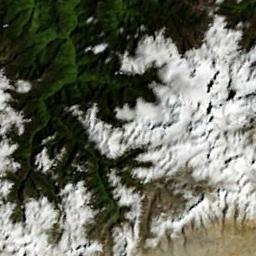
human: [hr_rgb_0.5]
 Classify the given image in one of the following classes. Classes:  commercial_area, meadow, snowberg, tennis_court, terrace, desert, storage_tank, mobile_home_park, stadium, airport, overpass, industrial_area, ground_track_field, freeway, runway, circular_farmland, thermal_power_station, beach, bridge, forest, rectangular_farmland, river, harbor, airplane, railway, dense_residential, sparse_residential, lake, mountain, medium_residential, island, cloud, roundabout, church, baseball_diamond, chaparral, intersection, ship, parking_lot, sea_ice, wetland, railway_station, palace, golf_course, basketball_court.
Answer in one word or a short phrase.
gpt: snowberg